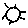
Label: sun